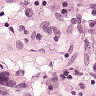
Metastatic tissue present: yes